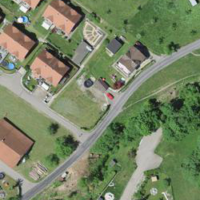
EUNIS habitat code: 54
Species observed at this site:
Tettigonia cantans
Chorthippus biguttulus
Roeseliana roeselii